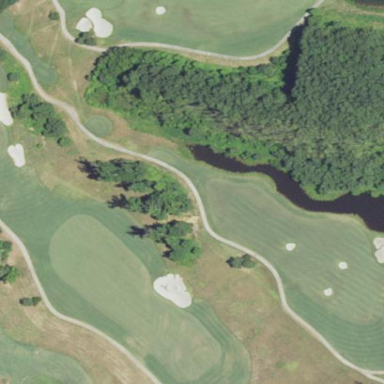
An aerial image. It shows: Water hazard on golf course. The hazard is natural water feature.